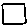
Label: square